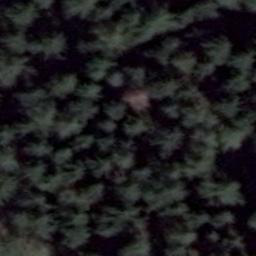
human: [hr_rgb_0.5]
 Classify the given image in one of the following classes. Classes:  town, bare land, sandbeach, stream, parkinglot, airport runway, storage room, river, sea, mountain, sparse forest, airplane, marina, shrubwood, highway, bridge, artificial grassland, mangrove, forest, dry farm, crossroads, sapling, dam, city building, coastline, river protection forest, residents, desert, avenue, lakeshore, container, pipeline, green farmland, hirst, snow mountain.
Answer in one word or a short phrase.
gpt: forest